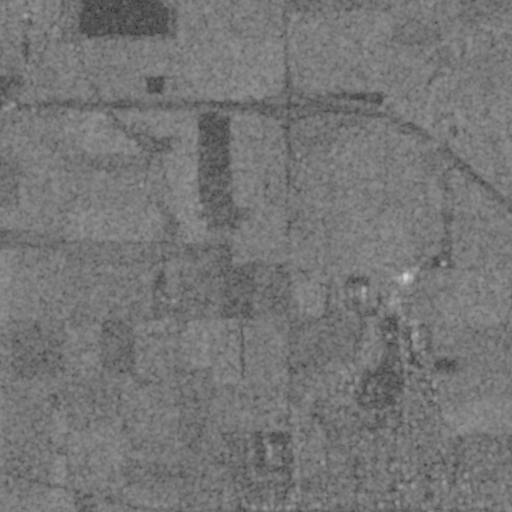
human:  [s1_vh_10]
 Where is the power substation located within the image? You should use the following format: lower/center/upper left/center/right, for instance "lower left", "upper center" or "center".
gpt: The power substation is located in the lower center of the image.
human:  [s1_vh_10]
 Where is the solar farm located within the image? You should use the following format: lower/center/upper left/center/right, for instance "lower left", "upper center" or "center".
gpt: The solar farm is located in the center right of the image.
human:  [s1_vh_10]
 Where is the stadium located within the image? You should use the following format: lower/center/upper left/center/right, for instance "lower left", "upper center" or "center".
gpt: The stadium is located in the lower right of the image.
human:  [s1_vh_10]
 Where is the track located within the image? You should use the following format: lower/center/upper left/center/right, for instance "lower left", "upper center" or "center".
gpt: The track is located in the lower center of the image.
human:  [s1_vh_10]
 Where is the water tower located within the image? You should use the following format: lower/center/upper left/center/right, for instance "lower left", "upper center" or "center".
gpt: The water tower is located in the center right of the image.
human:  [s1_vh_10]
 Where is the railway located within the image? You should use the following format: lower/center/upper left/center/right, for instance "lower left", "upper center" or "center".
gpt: The railway is located in the lower of the image.
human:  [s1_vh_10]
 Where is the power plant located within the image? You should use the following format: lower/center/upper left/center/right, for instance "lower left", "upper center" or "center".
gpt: There is no power plant in the image.

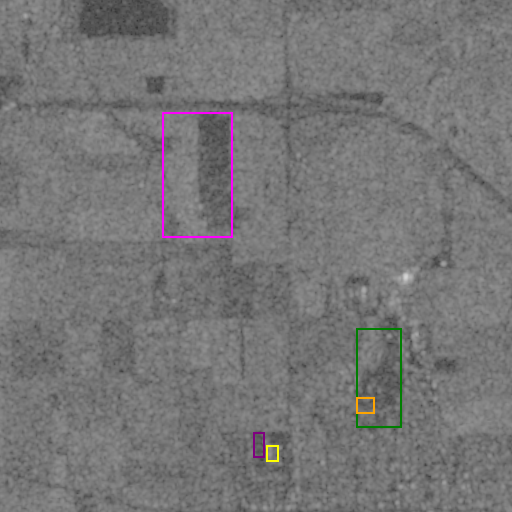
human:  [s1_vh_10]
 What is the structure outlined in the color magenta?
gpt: The structure outlined in magenta is a crop field.
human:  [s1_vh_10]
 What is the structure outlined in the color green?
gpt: The structure outlined in green is a park.
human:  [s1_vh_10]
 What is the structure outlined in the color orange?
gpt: The structure outlined in orange is a stadium.
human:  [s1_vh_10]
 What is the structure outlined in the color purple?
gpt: The structure outlined in purple is a track.
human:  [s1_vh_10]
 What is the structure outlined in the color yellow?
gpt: The structure outlined in yellow is a building.
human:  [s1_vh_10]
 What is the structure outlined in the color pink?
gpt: There is no pink outline.